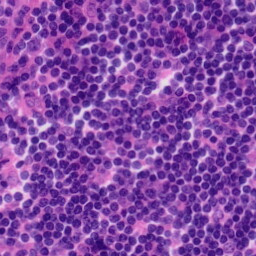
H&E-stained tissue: Tonsil